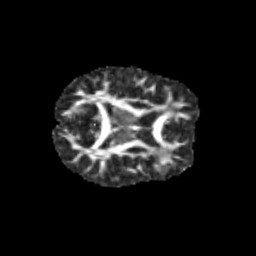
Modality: FA
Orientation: axial
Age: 13
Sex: female
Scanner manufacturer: siemens
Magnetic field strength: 3 T
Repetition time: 3.8 s
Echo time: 0.07 s